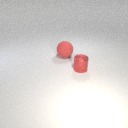
small red metal cylinder to the right of large red rubber sphere